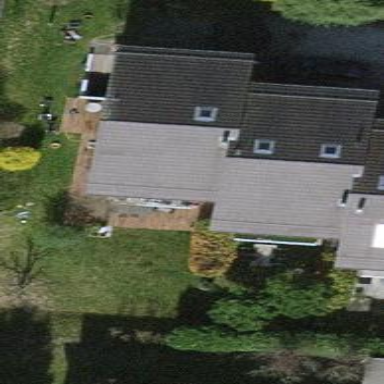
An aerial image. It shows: Semidetached house with gabled roof.